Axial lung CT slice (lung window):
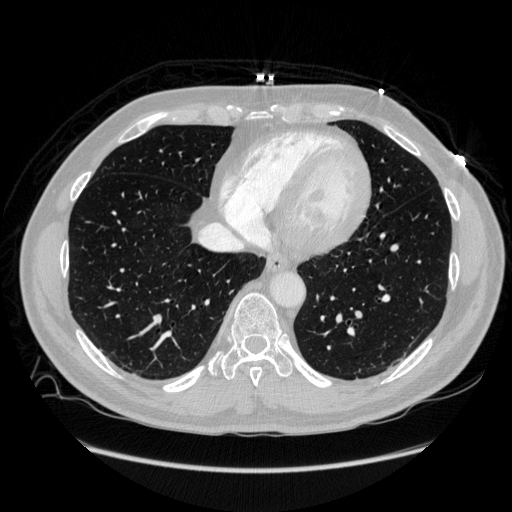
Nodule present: no